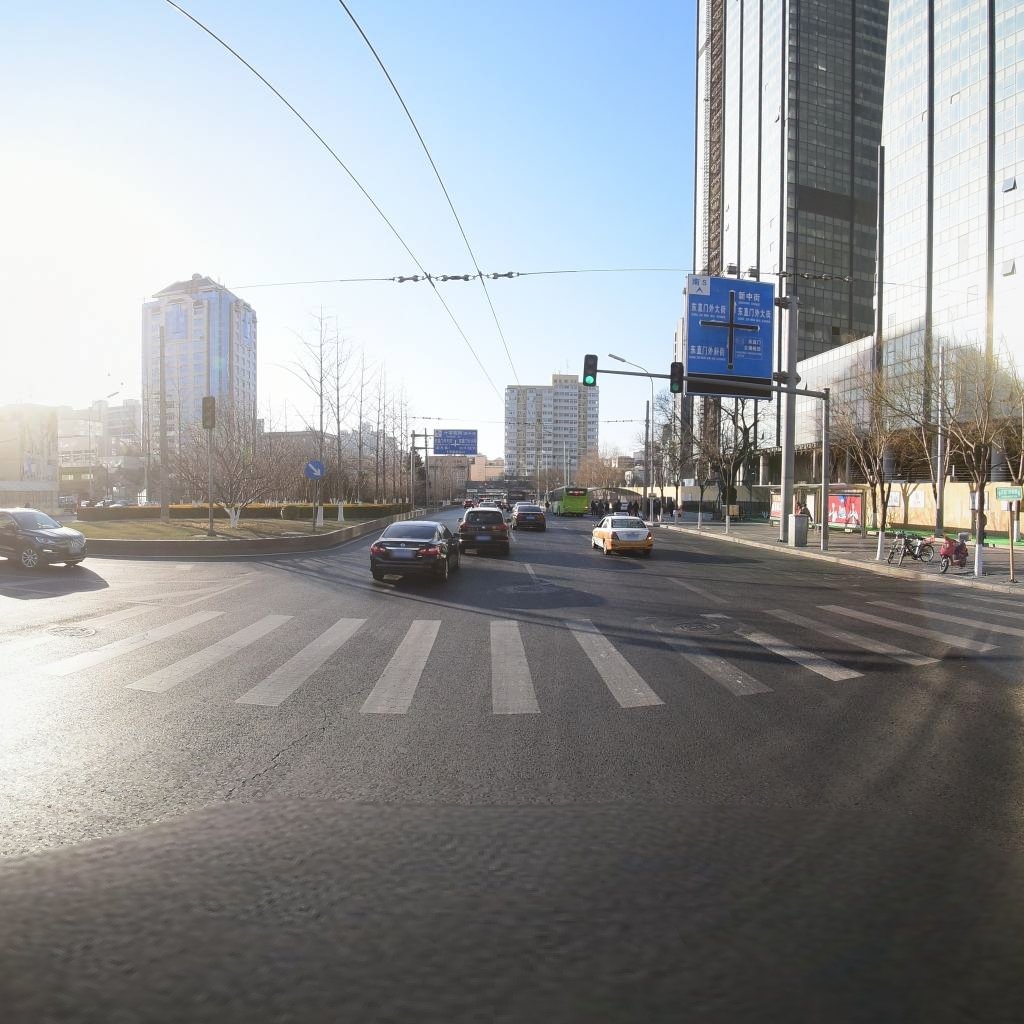
Region: Dongcheng
Road damage annotations: longitudinal crack, manhole cover, manhole cover, manhole cover